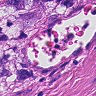
Metastatic tissue present: yes